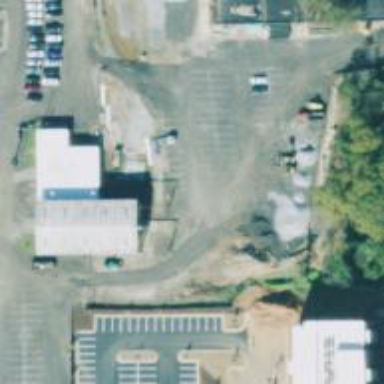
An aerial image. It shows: Yard meant for services.